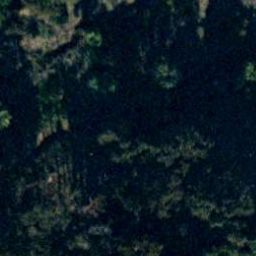
Label: forest